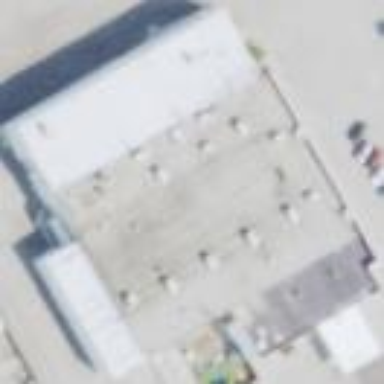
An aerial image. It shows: Building housing furniture shop.